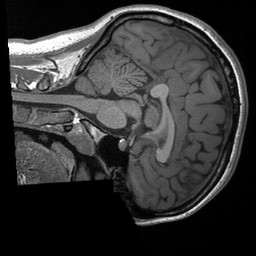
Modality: T1w
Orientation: sagittal
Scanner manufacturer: siemens
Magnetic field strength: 3 T
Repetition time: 2.4 s
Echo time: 0.00213 s